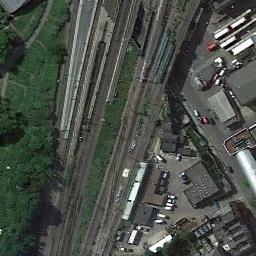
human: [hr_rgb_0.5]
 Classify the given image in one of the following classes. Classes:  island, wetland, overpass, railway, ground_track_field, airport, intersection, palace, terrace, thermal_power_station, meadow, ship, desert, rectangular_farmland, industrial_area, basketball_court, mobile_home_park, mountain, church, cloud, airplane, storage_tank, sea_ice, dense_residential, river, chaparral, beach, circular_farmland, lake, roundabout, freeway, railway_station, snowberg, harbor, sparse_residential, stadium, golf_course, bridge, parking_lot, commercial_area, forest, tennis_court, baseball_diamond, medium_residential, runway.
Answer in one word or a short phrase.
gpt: railway